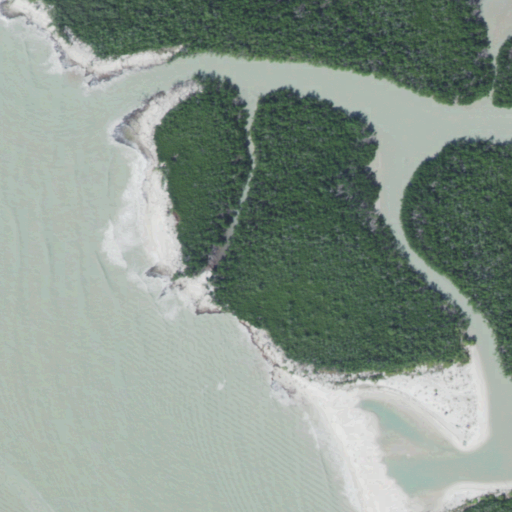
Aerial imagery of island in Florida named Morgan Key containing woody wetlands, open water, herbaceous wetlands, and barren land